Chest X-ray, AP view. Patient: 34 years old, sex F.
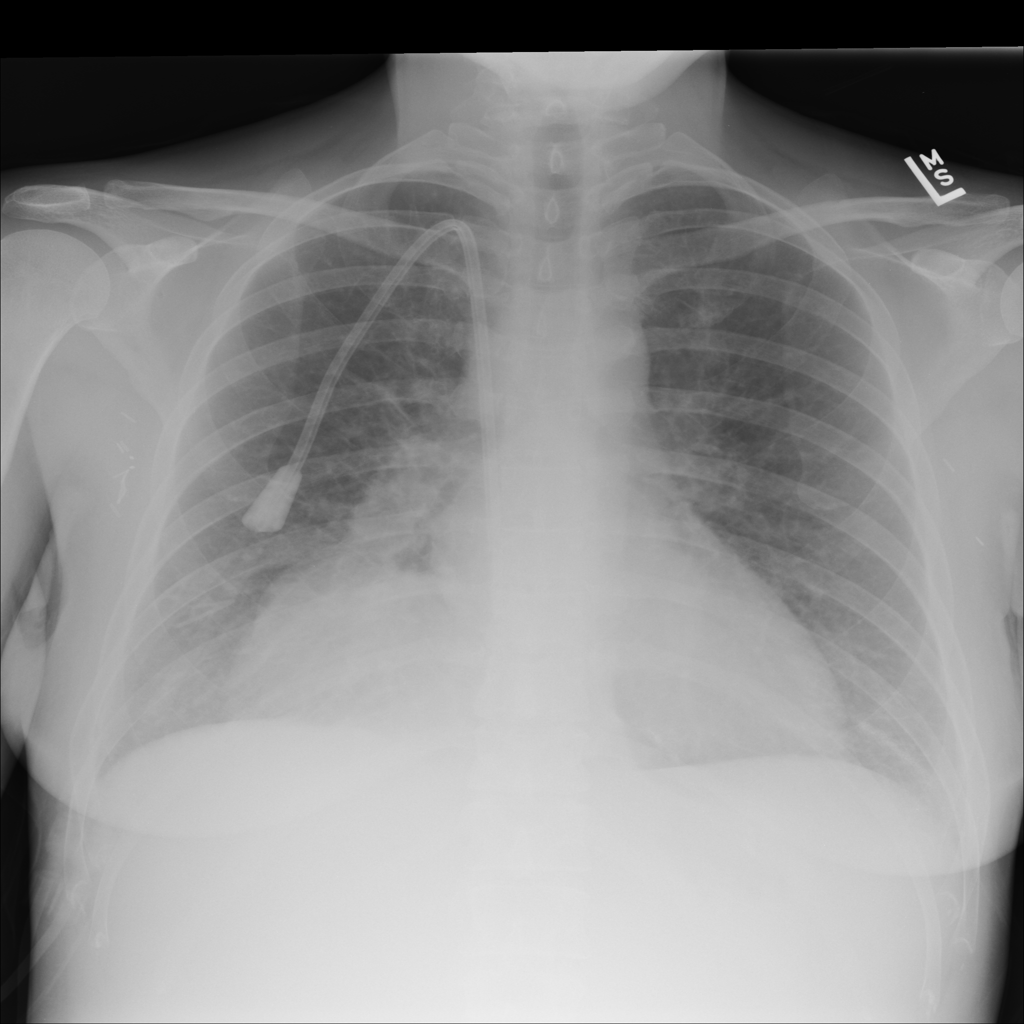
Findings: Infiltration, Mass